Field crop: maize
Growth stage: 2
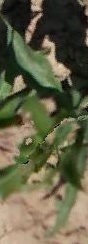
Species: maize